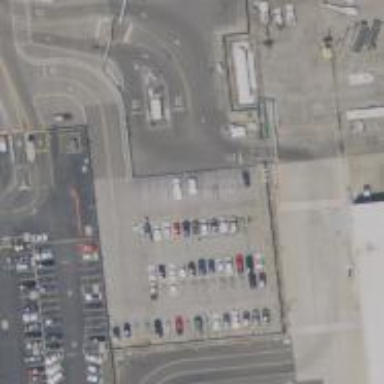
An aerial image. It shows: Parking space is available.